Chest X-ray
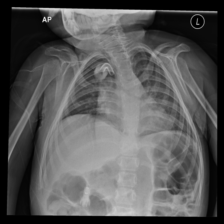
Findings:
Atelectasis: negative
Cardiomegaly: negative
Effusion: negative
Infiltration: negative
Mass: negative
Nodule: negative
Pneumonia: positive
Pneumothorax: negative
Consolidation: negative
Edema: negative
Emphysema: negative
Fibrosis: negative
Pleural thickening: negative
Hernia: negative